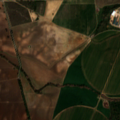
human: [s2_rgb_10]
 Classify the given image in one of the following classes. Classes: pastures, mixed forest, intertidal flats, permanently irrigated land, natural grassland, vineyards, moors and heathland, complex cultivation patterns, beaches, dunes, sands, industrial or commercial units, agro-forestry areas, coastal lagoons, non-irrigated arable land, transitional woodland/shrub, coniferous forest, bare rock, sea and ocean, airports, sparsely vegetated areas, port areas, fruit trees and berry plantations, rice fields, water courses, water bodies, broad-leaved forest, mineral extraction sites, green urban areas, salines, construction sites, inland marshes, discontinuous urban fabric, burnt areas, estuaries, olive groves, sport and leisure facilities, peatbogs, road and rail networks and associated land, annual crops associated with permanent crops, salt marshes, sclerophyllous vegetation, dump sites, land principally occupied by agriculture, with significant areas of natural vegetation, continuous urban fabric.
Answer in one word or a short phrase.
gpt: non-irrigated arable land, permanently irrigated land, fruit trees and berry plantations, olive groves